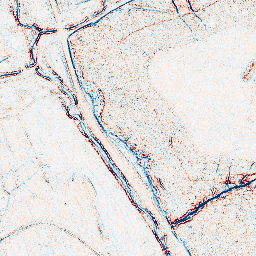
Category: edge_preserving
Decomposition family: bilateral
Decomposition parameters: d: 5
sigma_color: 75
sigma_space: 150
Upsampling method: quintic
Upsampling parameters: scale: 4
Upsampling scale: 4